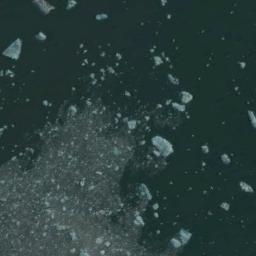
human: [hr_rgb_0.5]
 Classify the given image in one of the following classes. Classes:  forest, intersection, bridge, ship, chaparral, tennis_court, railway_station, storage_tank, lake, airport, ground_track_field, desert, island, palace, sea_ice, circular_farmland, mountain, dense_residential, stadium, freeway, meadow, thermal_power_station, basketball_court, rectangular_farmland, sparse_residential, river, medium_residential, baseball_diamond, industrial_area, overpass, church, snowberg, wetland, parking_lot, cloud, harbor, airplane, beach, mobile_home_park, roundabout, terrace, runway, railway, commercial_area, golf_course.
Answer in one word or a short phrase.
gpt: sea_ice